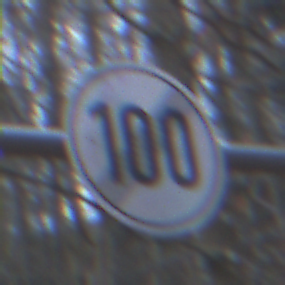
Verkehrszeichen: EndeGeschwindigkeit100
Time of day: MorningAfternoon
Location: Outdoor (Nature)
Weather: Overcast
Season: Winter
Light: Natural